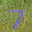
Label: 7